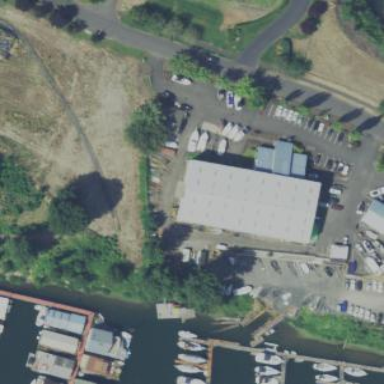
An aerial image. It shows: Outdoor shop located in building.